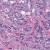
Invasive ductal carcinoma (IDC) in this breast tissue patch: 1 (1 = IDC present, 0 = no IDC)